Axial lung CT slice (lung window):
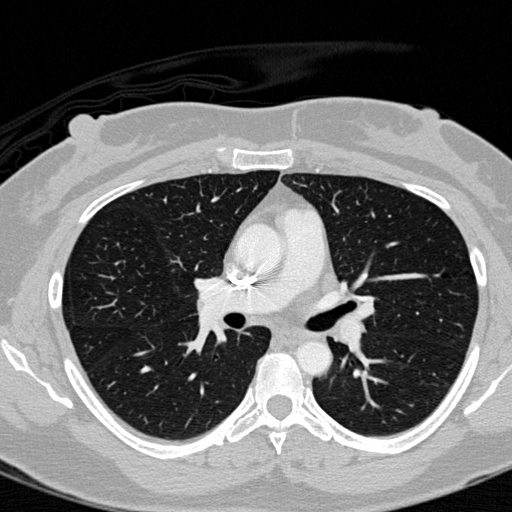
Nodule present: no